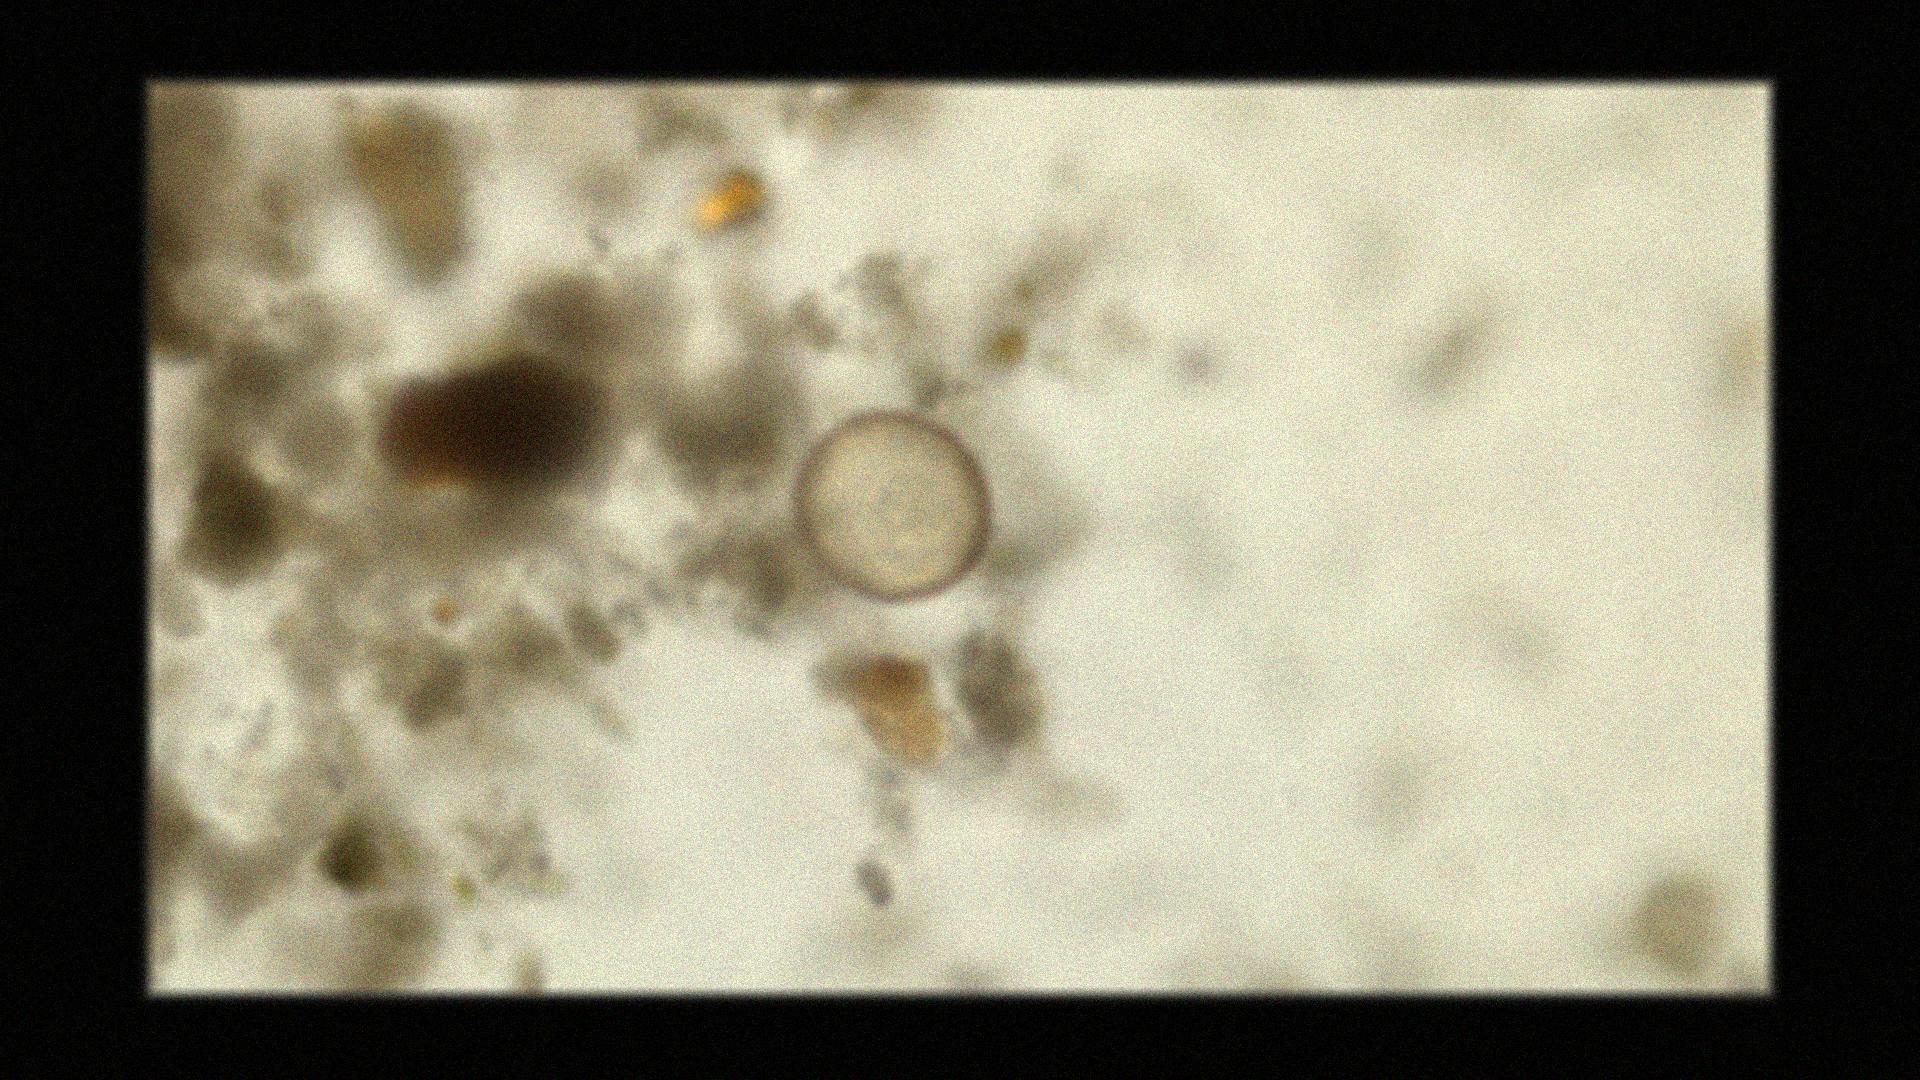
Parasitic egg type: Hymenolepis diminuta